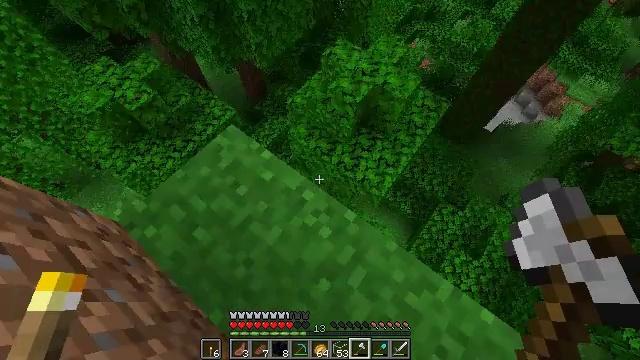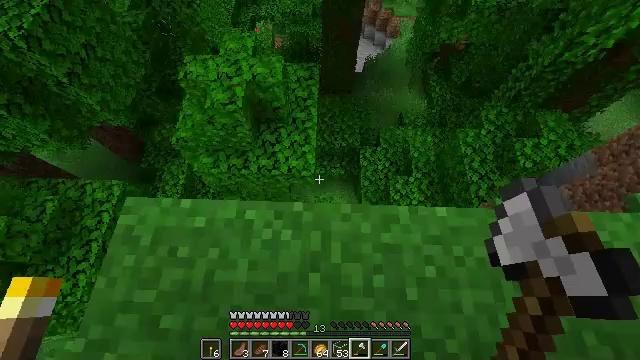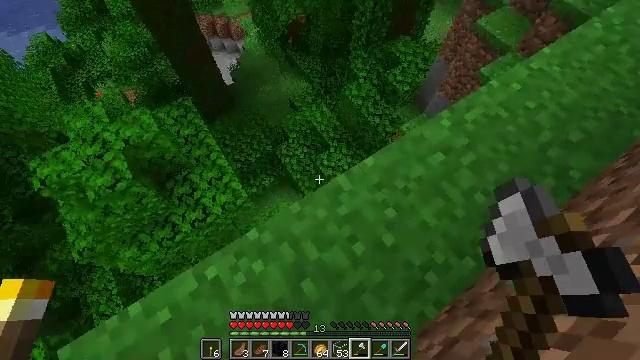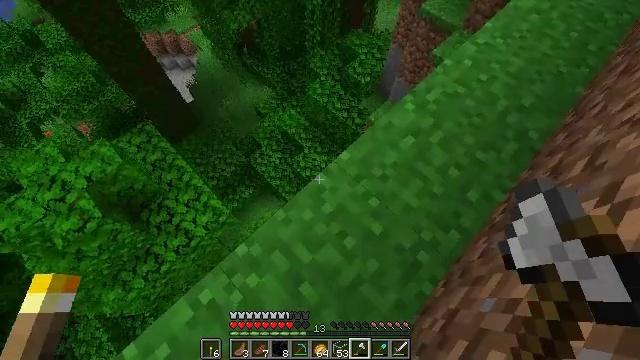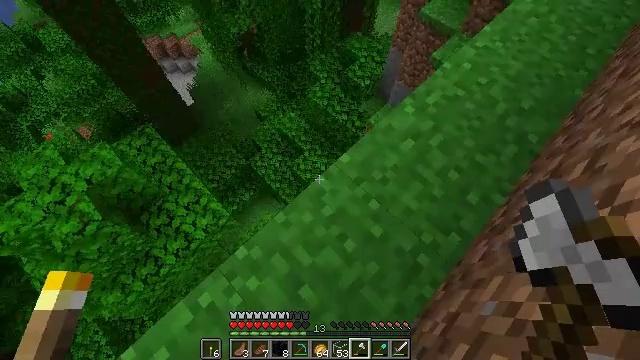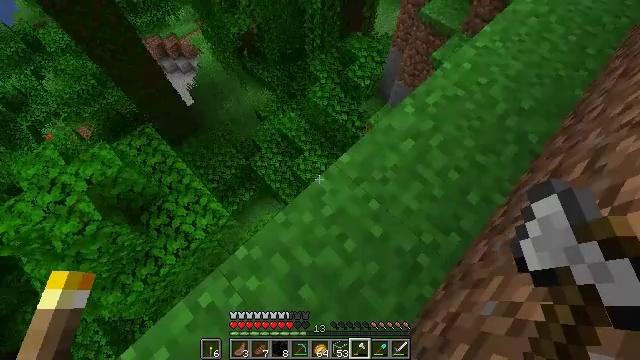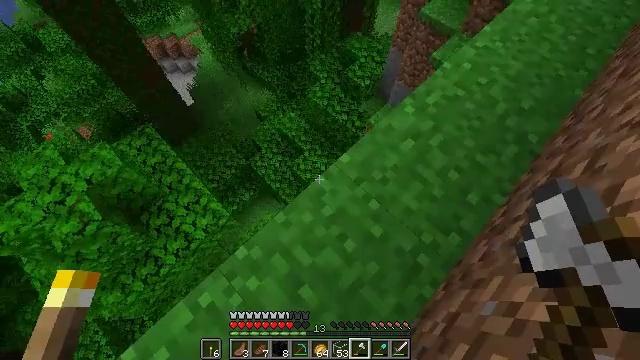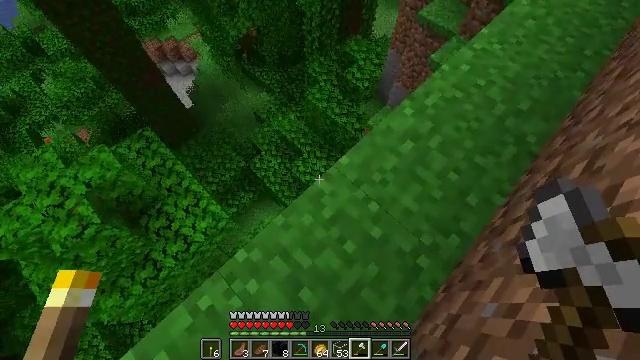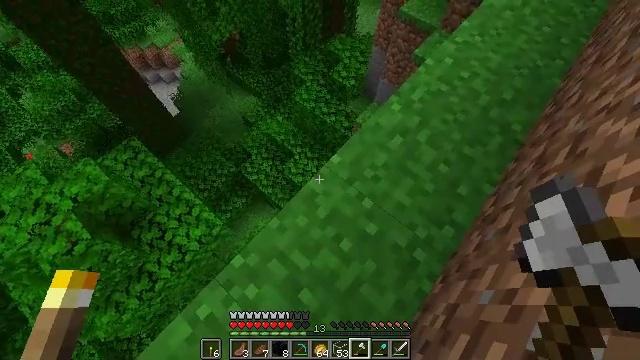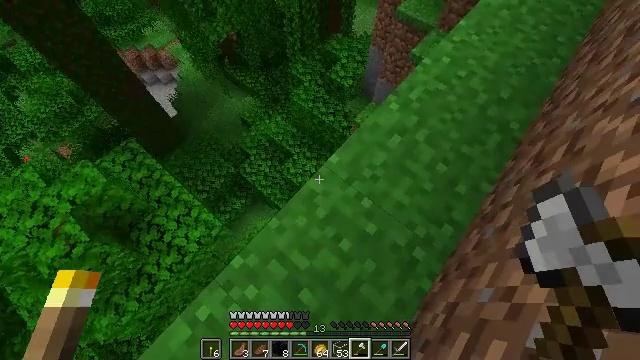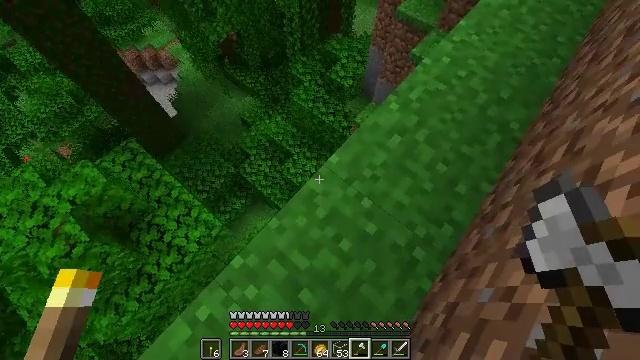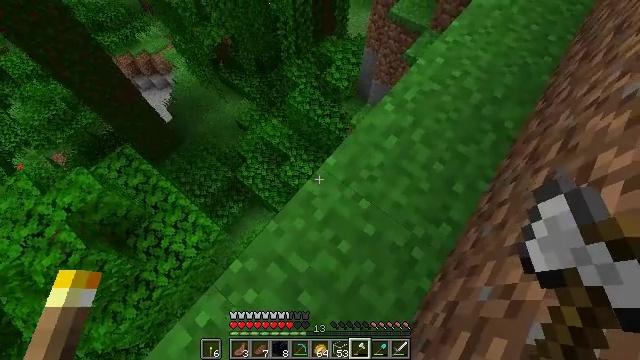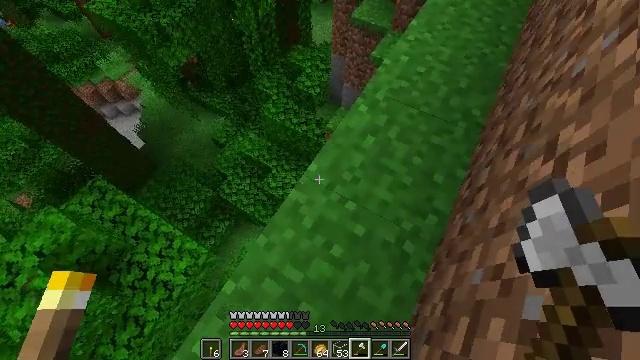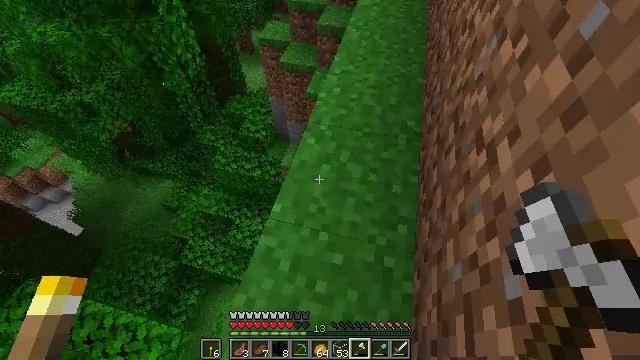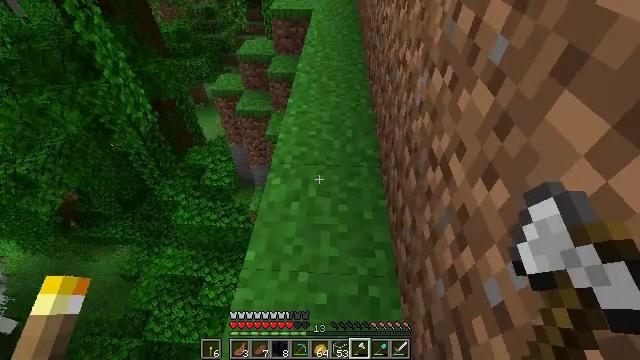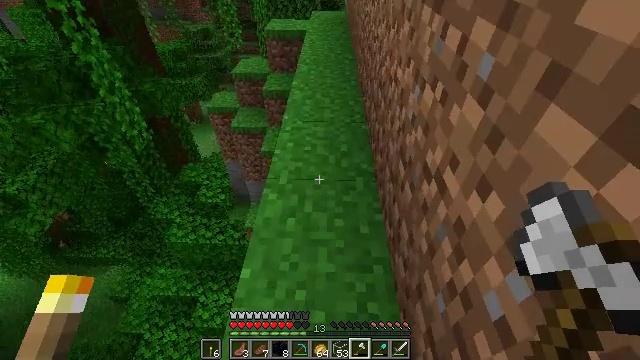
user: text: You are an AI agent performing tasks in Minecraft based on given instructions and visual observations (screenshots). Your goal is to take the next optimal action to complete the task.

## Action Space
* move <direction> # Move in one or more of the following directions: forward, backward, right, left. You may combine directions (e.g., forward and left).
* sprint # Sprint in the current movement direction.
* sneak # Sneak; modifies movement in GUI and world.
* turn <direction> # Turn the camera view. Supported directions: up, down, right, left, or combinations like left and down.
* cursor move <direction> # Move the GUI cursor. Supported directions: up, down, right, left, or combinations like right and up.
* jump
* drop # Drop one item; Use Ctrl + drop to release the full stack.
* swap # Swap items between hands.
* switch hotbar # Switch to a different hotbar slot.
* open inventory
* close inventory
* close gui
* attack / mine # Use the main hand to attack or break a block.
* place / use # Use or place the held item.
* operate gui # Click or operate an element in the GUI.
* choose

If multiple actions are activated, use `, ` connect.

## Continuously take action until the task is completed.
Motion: motion action
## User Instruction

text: Break the sugar cane.
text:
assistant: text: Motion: turn right and down
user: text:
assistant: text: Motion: turn right
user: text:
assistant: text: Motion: turn right
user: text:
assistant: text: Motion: no_op
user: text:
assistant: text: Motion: no_op
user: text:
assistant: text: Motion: no_op
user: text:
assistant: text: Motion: no_op
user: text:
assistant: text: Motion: turn right
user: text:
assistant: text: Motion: no_op
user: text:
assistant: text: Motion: no_op
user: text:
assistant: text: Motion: turn right
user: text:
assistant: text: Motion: turn right and up
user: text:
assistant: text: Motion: turn right and up
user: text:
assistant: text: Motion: turn right and up
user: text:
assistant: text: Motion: turn right and up
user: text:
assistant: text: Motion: turn up
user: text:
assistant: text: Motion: turn up
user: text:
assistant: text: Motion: no_op
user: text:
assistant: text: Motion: turn left and up
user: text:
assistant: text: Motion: move forward, turn left
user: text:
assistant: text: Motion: move forward
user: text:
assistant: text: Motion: move forward, turn up
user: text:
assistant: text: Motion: move forward, turn right and up
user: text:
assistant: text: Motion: move forward, turn right and up
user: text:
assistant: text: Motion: move forward, turn right and up
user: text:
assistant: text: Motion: move forward, sprint, turn right and up
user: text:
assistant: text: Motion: move forward, sprint, turn right
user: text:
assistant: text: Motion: move forward, sprint
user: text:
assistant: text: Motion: move forward, sprint
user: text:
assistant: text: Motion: move forward